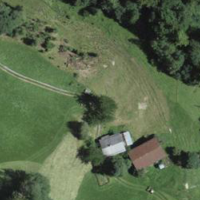
EUNIS habitat code: 24
Species observed at this site:
Angelica sylvestris